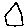
Label: house